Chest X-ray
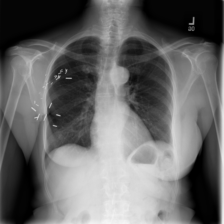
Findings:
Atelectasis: negative
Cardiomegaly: negative
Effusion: negative
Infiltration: negative
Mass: negative
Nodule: negative
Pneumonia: negative
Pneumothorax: negative
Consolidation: negative
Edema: negative
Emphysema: negative
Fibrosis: negative
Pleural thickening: negative
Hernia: negative